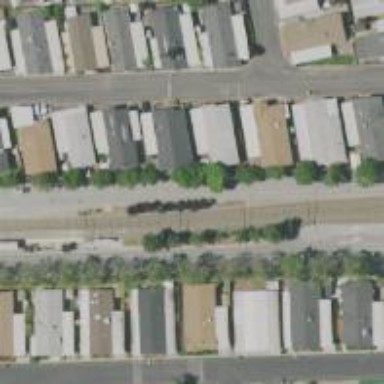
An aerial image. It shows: Light rail railway with electrified contact line.